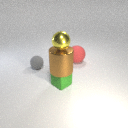
small gray rubber sphere in front of large red rubber sphere